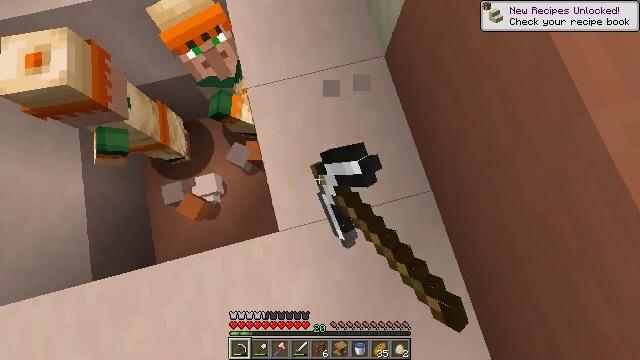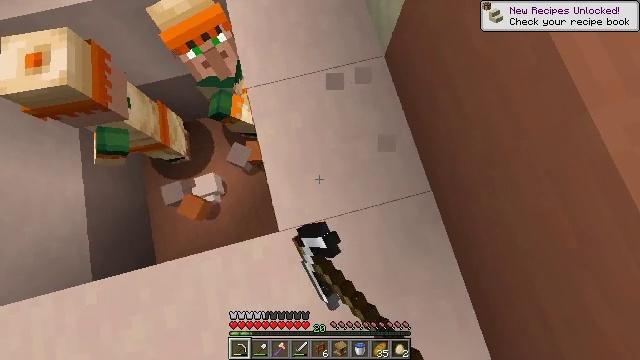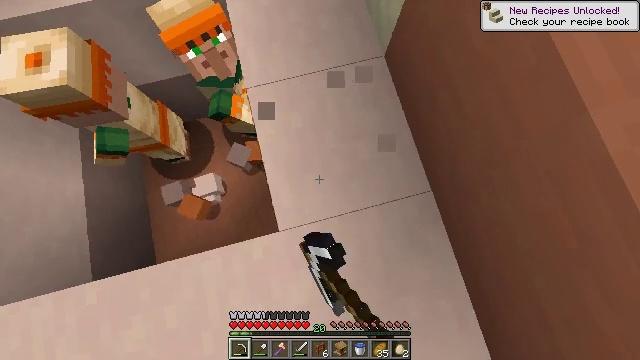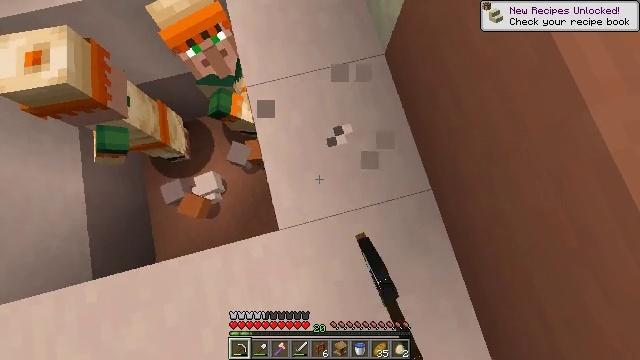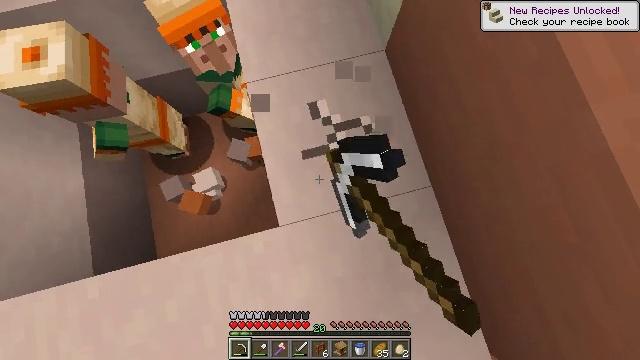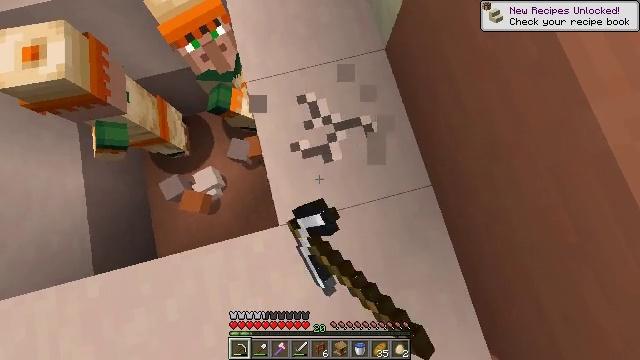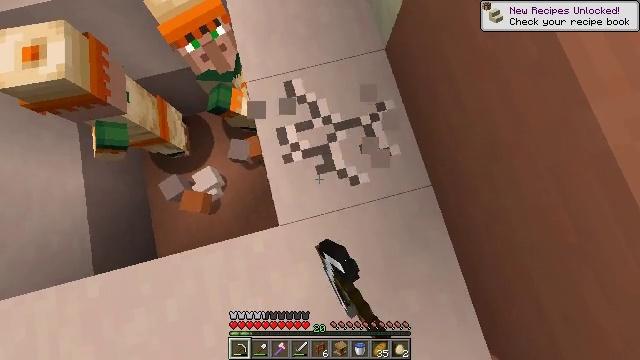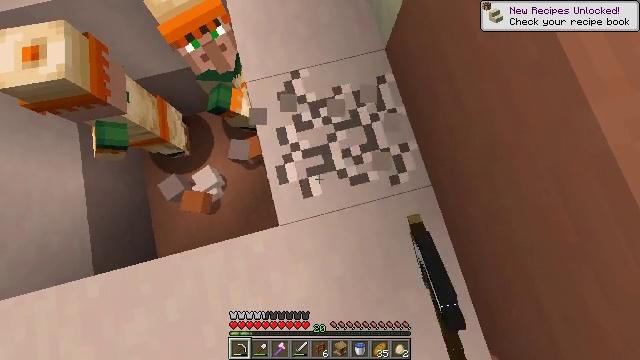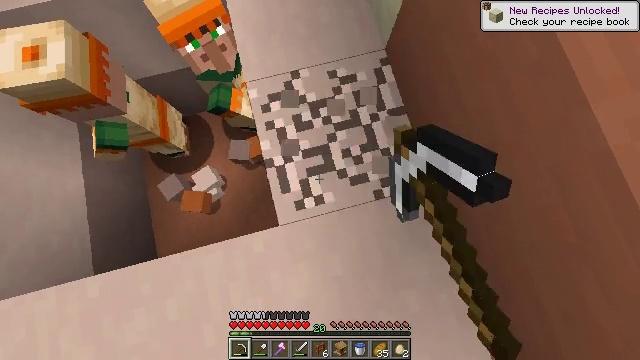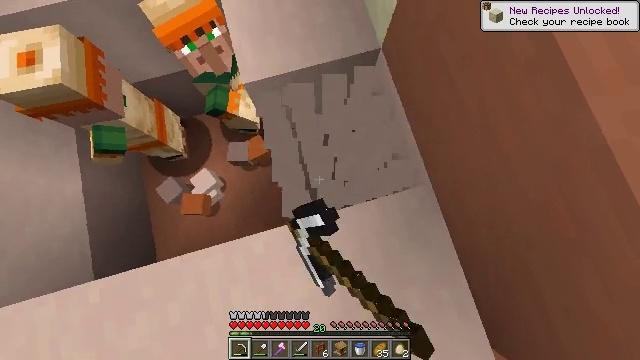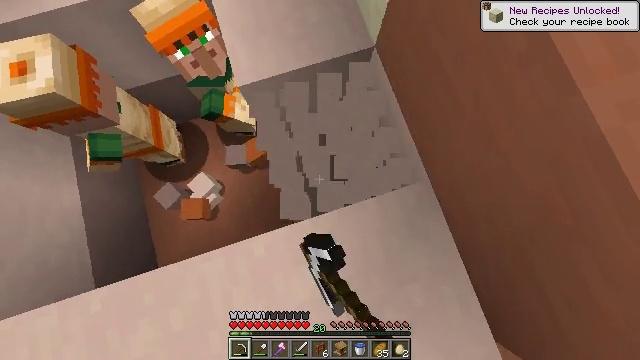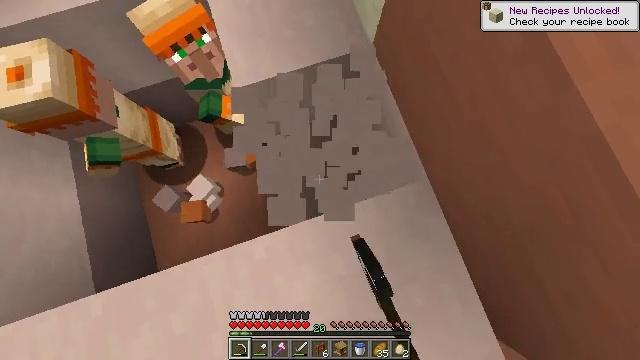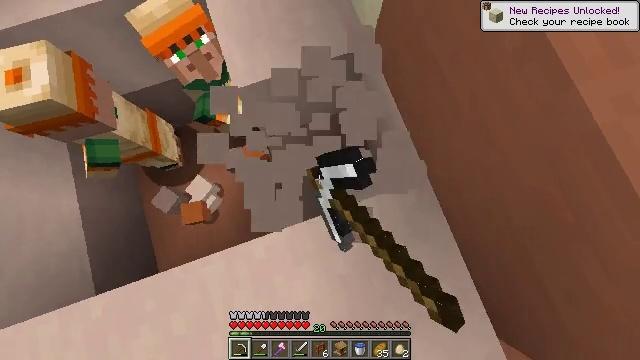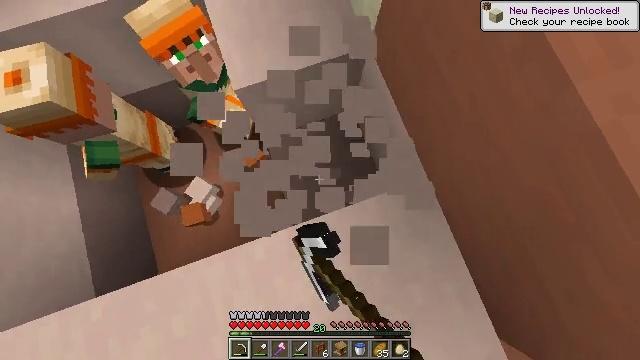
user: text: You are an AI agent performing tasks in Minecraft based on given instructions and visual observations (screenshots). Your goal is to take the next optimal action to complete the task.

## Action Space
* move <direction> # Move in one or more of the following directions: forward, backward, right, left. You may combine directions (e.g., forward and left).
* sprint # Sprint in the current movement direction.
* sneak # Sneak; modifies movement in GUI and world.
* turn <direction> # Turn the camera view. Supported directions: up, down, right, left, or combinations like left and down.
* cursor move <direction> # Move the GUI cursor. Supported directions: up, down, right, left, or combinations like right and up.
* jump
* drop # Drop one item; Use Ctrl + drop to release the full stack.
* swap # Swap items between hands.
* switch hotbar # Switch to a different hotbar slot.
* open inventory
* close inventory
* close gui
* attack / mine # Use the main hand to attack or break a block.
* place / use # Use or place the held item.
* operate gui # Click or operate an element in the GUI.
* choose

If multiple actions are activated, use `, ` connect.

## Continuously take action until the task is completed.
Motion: motion action
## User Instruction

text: Gather some white terracotta for building.
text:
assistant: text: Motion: attack / mine
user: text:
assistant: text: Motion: attack / mine
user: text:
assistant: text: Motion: attack / mine
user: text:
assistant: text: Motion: attack / mine
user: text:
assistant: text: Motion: attack / mine
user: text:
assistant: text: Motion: attack / mine
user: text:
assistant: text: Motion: attack / mine
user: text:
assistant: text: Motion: attack / mine
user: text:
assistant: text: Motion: turn right, attack / mine
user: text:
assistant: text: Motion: turn right, attack / mine
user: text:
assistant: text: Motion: attack / mine
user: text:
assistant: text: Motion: attack / mine
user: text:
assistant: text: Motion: attack / mine
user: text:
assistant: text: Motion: attack / mine